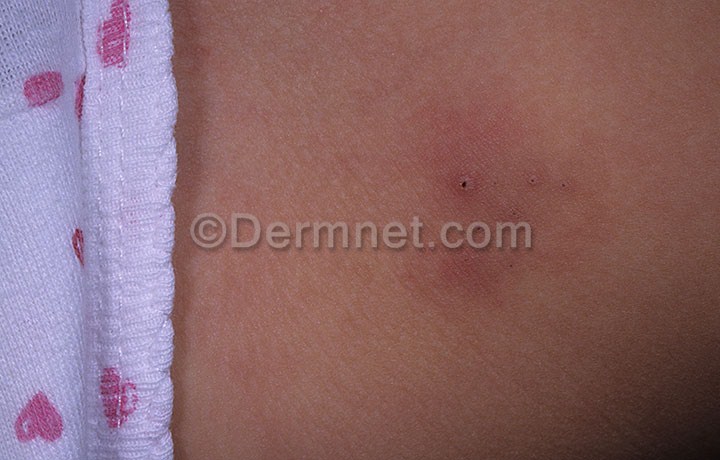
Disease: Scabies Lyme Disease and other Infestations and Bites